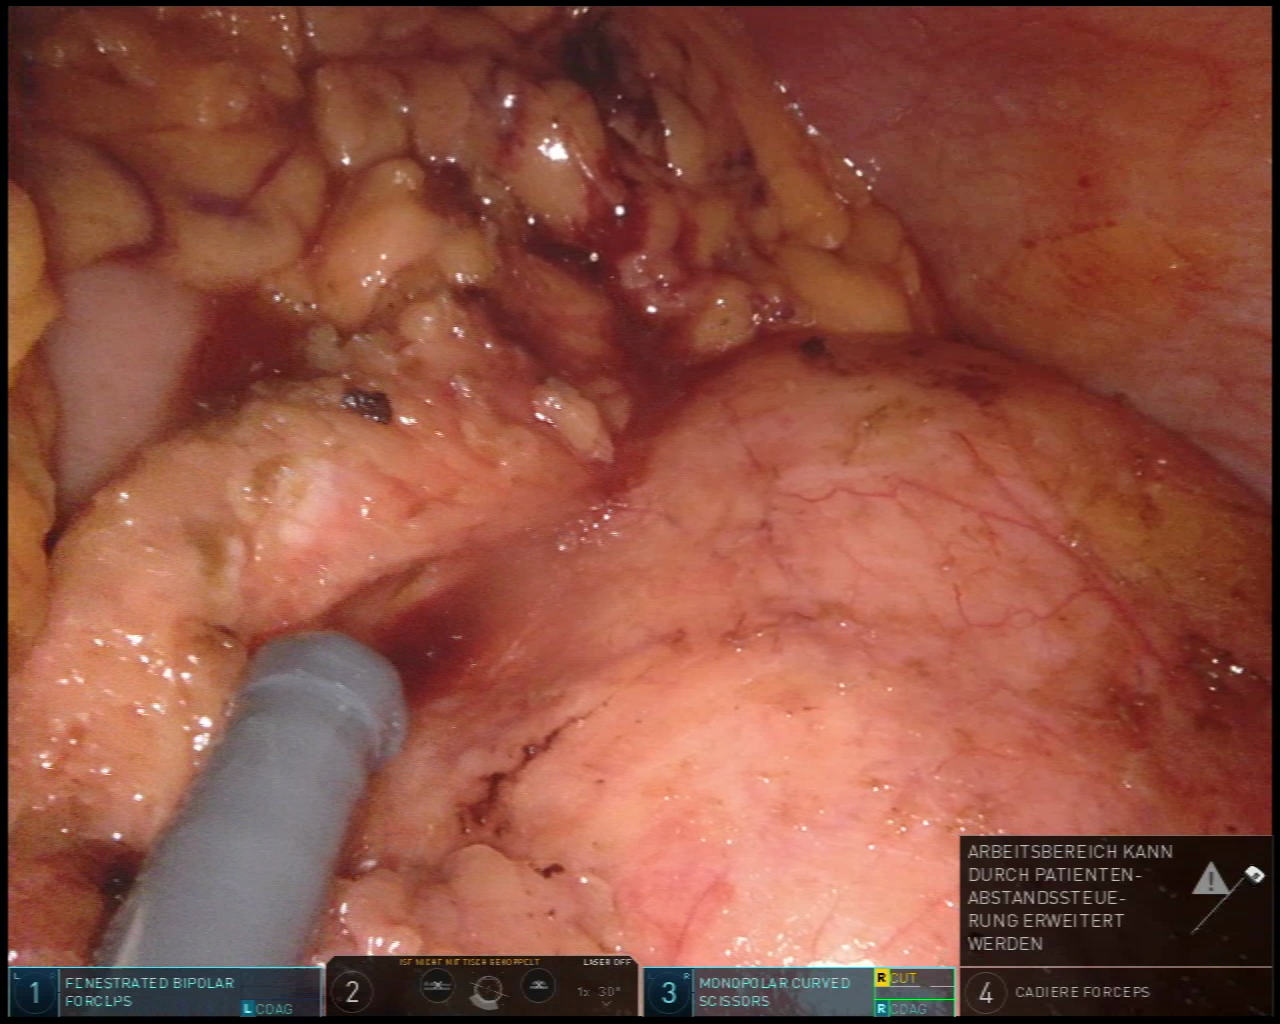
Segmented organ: pancreas
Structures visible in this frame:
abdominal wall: yes
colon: no
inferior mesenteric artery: no
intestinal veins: no
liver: no
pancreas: yes
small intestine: no
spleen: no
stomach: yes
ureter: no
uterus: no
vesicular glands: no